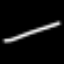
Label: line